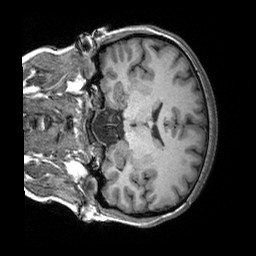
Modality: T1w
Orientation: coronal
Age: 20
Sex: female
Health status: healthy
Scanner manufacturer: siemens
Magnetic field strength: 3 T
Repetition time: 2.3 s
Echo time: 0.00303 s